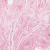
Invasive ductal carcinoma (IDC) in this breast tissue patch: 0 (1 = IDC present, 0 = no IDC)